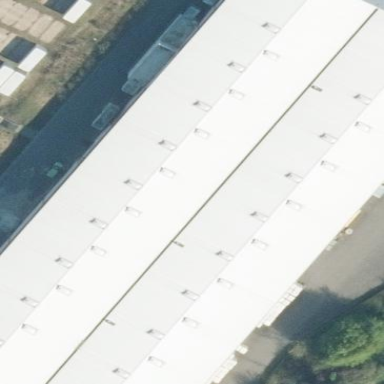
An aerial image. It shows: Industrial building.